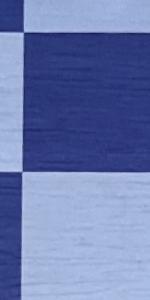
Label: Empty